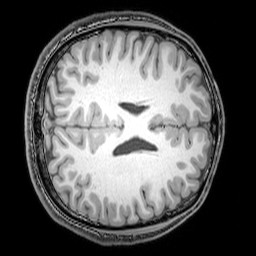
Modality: T1w
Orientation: axial
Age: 23
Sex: male
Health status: healthy
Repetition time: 0.081 s
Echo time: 0.037 s